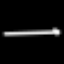
Label: line